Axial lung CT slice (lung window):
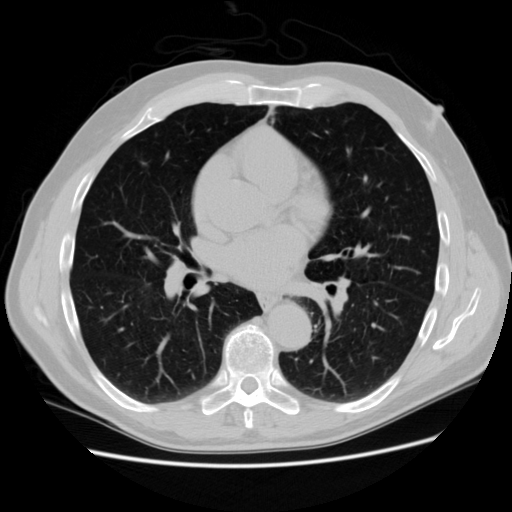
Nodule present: no